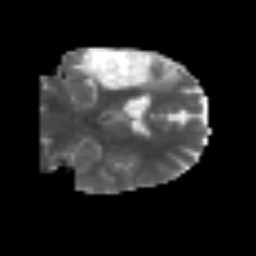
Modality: MD
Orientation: coronal
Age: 56
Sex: male
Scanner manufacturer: siemens
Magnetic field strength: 3 T
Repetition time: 3.2 s
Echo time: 0.081 s